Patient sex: M
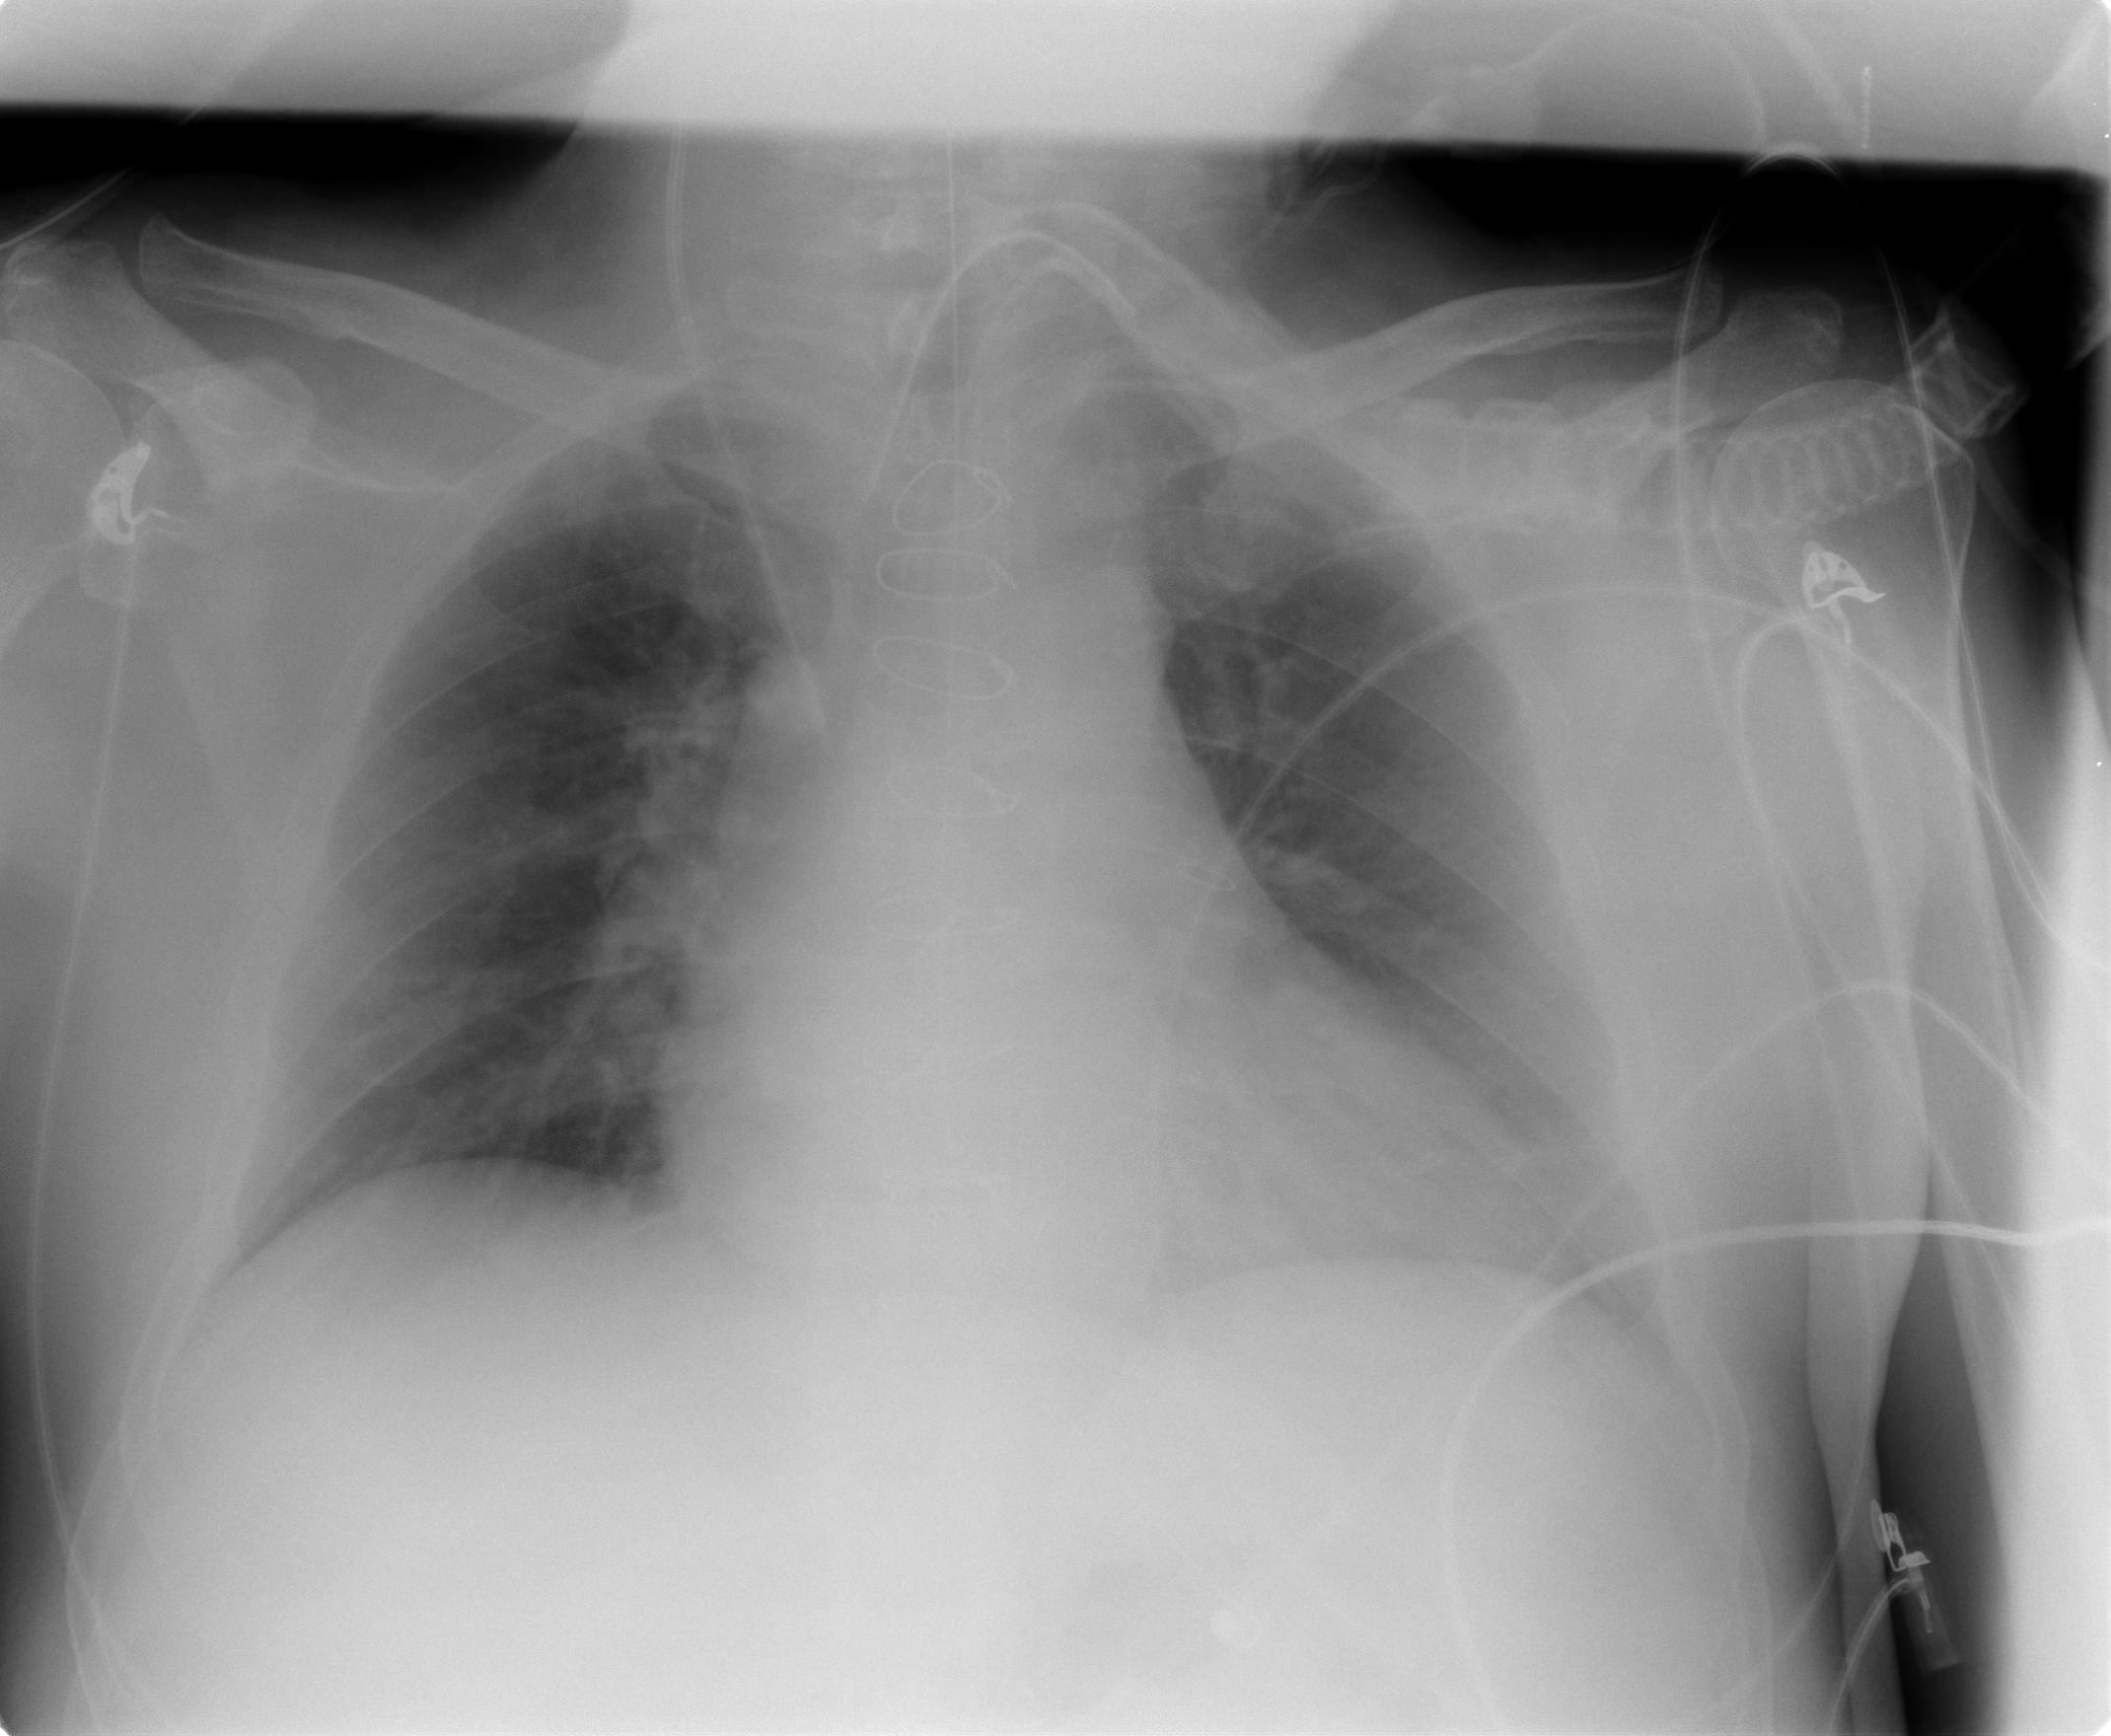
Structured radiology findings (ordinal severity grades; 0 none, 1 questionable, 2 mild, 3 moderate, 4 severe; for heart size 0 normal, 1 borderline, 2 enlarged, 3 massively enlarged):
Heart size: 2
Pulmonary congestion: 2
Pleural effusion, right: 0
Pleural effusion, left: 1
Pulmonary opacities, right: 0
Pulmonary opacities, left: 0
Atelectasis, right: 1
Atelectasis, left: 2